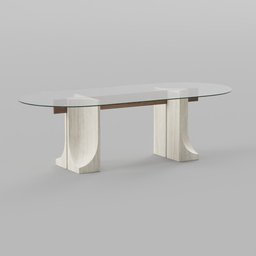
Label: furniture